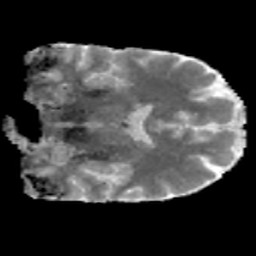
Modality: MD
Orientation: coronal
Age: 46
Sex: male
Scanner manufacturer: ge
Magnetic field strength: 3 T
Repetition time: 3.335 s
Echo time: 0.0868 s